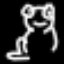
Label: frog